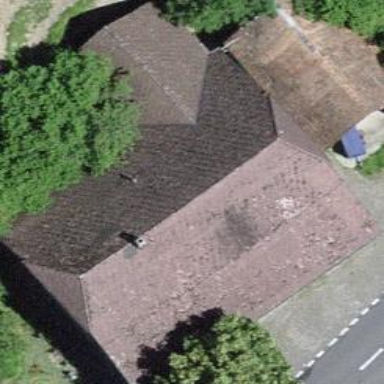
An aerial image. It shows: Residential building.